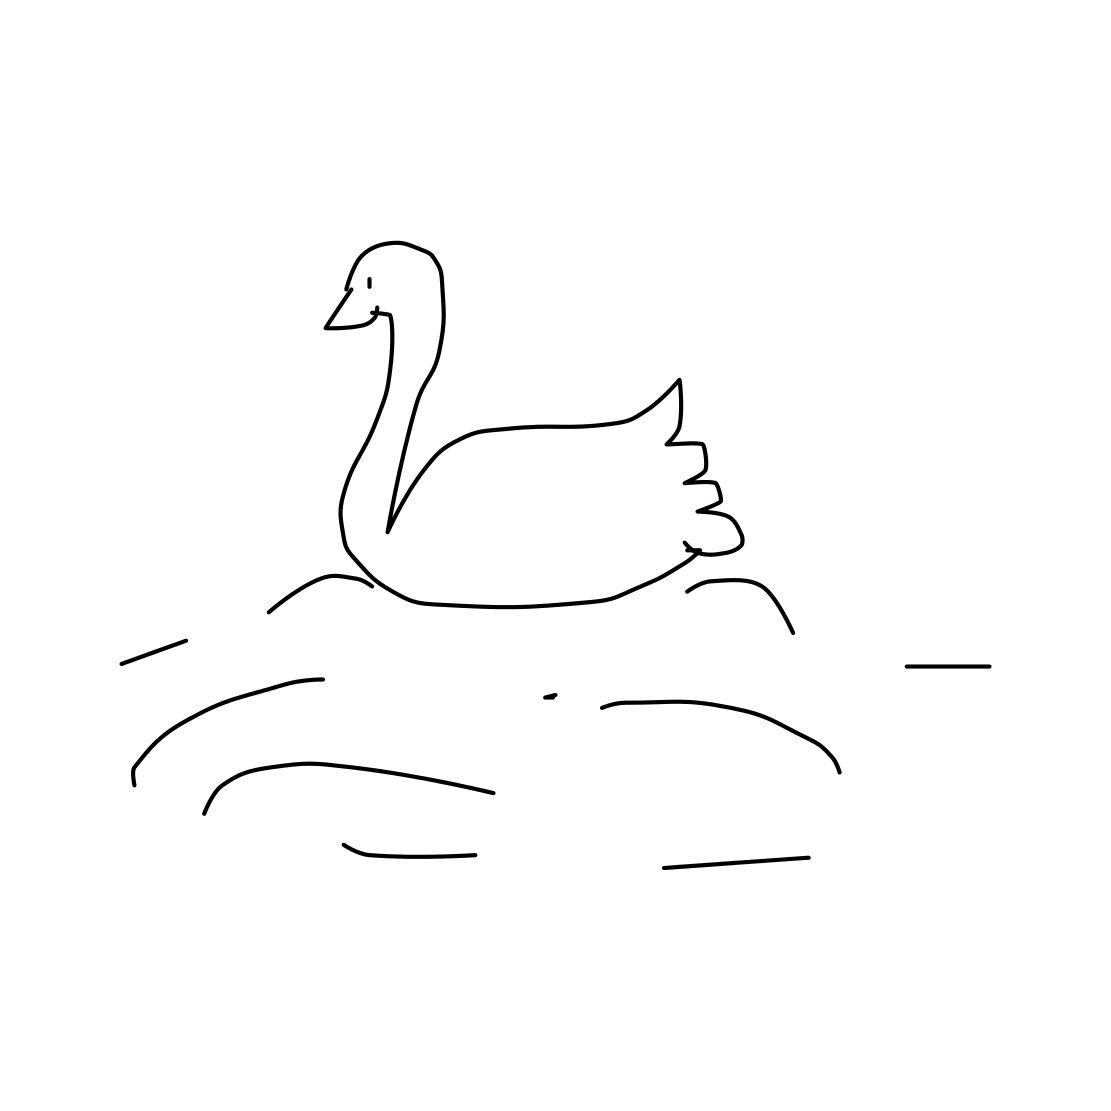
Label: swan